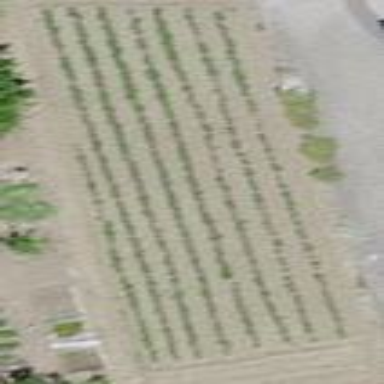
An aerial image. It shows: Vineyard where grapes are grown.